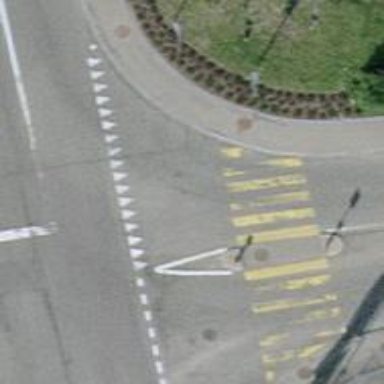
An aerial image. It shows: Mini roundabout on the road with tram crossing.